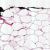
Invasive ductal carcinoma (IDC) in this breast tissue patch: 0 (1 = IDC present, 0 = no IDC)